Field crop: maize
Growth stage: 2
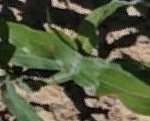
Species: maize